Question: ## Background
- - -
## Problem
- > The resource name '[name]' is not a valid identifier.
Where [name] is the name of the resource.
## Screen capture

I can't find what I'm doing wrong, and I can't determine whether this is related to my other power failure issue.
I know resource names shouldn't contain spaces or periods, but I've checked mine and I don't think they do (PS I know the names could be much better, and do plan to reviswit it).
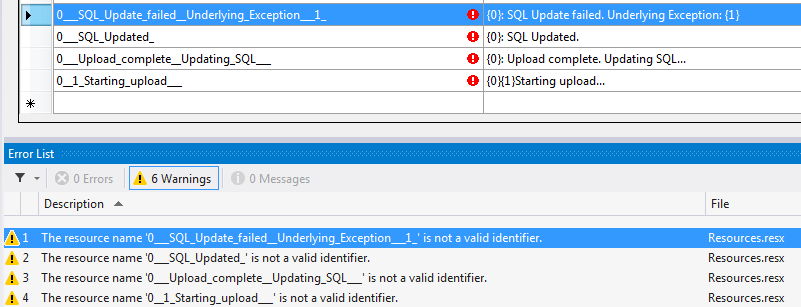
Answer: You cannot start your resource name with a number.